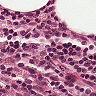
Metastatic tissue present: no